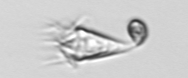
Label: Paratontonia_gracillima